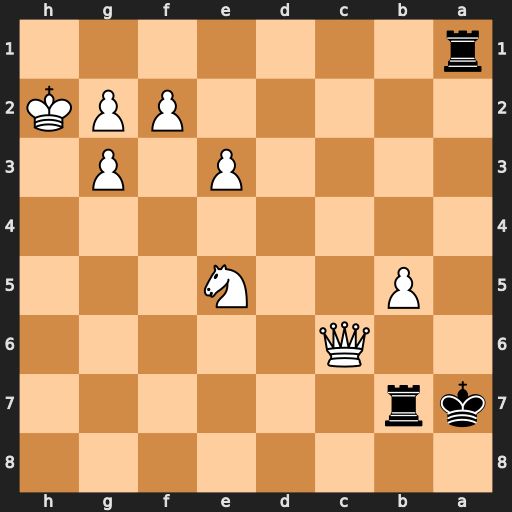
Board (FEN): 8/kr6/2Q5/1P2N3/8/4P1P1/5PPK/r7
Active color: b
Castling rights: -
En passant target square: -
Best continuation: Rh7+ Qh6 Rxh6#